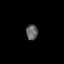
Tissue: skin
Cell type: Myeloid cells
Senescence score: 0.2613
Nuclear area (px): 175
Mean DAPI intensity: 98.806